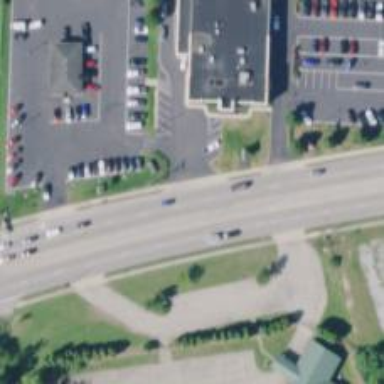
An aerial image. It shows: Primary highway.